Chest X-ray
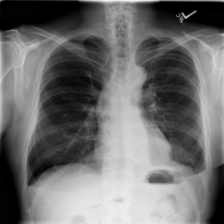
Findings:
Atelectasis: negative
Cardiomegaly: negative
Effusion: positive
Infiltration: negative
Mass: negative
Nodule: negative
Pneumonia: negative
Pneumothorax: negative
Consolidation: negative
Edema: negative
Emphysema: negative
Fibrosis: negative
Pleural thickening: negative
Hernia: negative